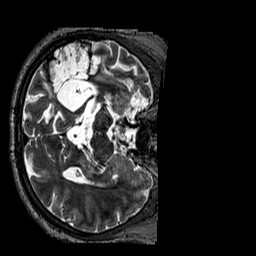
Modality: T2w
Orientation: axial
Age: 54
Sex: male
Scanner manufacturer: siemens
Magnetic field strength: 3 T
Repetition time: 3.2 s
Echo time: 0.567 s